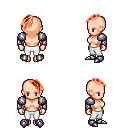
a pixel art fantasy rpg character, female body template, human, light skin, steel arm armor, white pants, red long mohawk hairstyle, metal boots, four views (front, back, left, right), 2x2 character sprite sheet, small pixel art, hard edges, no anti-aliasing